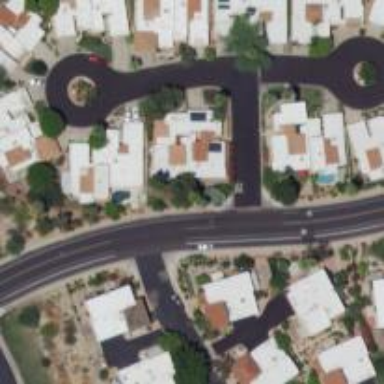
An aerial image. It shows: Smooth asphalt road in residential area.